Field crop: tomato
Growth stage: 1
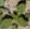
Species: solanum